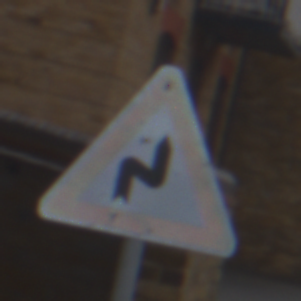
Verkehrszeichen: DoppelkurveRechts
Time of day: MorningAfternoon
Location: Outdoor (Urban)
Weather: Overcast
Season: NotSpecified
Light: Natural